Interaction volume radius: 5 \u00c5
Interaction volume height: 20 \u00c5
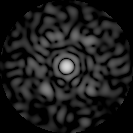
Disorder parameter: 0.8162